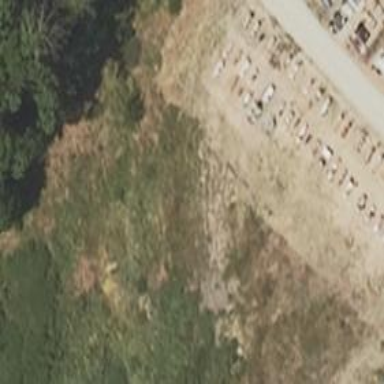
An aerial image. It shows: Sector within cemetery.